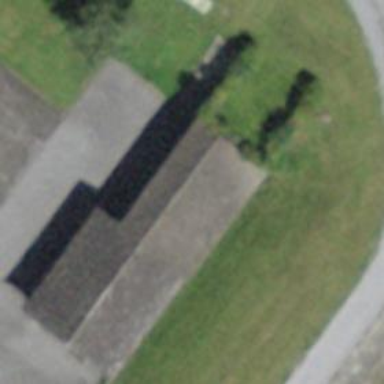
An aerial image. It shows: View of roof of building.